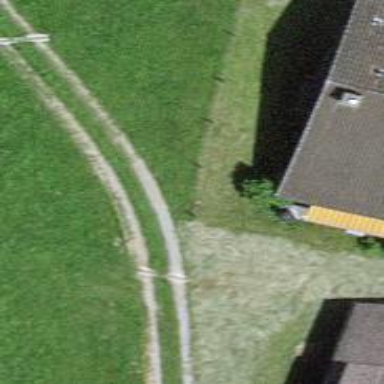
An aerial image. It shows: Track with grade 3 tracktype.